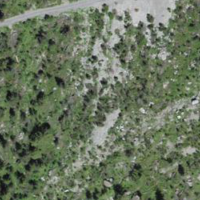
EUNIS habitat code: 23
Species observed at this site:
Amelanchier ovalis